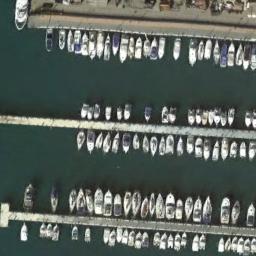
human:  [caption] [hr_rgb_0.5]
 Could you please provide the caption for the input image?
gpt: There are many ships of different shapes and sizes in the harbor .

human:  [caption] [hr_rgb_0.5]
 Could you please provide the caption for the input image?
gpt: Different branches of the harbor have different Numbers of ships .

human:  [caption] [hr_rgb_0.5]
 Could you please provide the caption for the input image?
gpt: Many yachts moored neatly on the sea side of the harbor .

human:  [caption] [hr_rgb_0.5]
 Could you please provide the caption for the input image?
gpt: There are many ships docked neatly at the harbor .

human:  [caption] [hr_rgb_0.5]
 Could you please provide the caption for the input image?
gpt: The harbor has lots of neatly docked boats and the color of the waters is green .